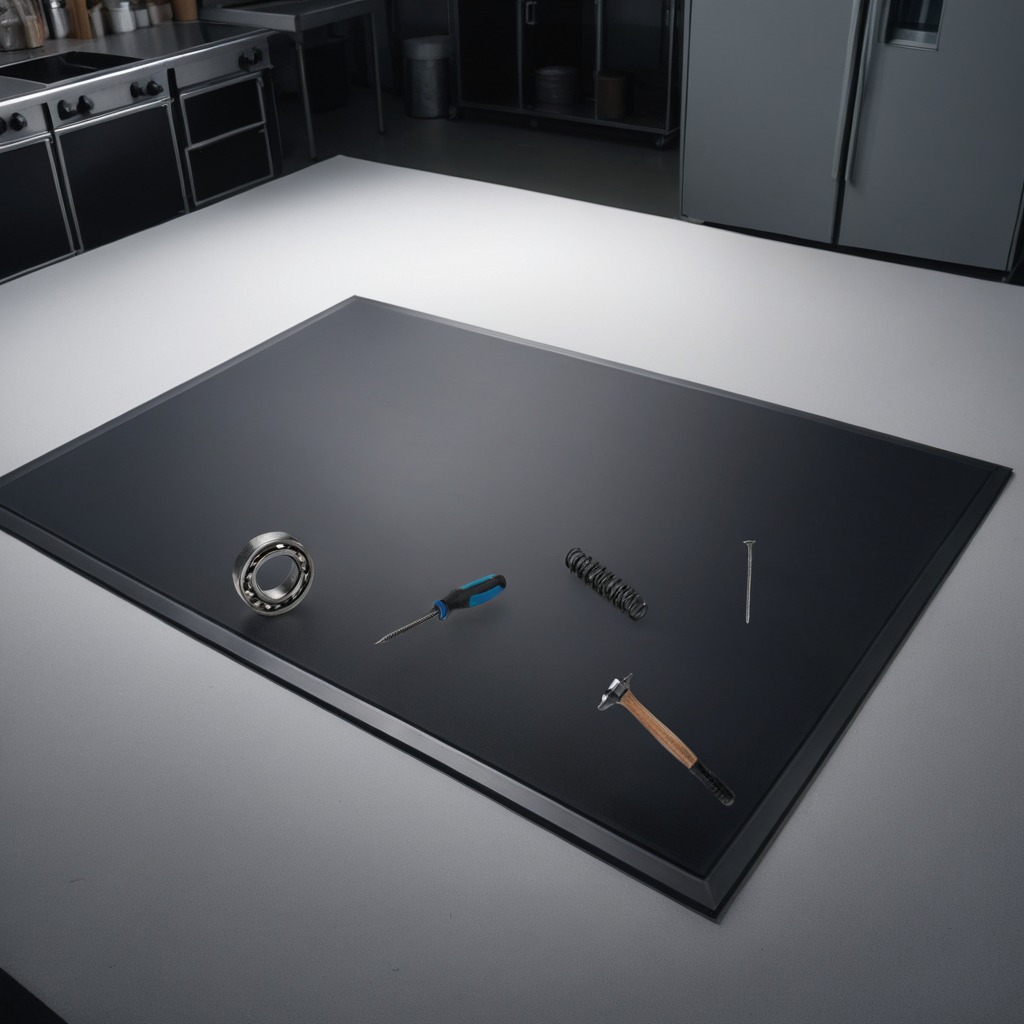
A metal ball bearing, a hammer, an iron nail, a coiled metal spring, and a screwdriver are lying on the clean granite tabletop inside a workshop under bright overhead lighting crisp shadows high clarity worn but beneath the mat.